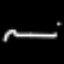
Label: squiggle